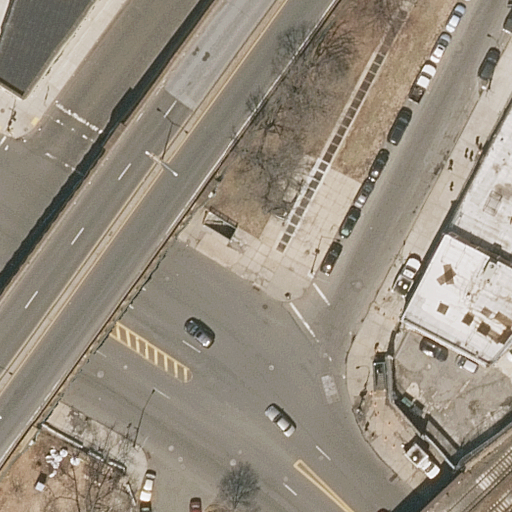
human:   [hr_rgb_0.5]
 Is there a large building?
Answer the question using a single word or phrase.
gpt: yes

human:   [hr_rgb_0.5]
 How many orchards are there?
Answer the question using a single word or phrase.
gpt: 0

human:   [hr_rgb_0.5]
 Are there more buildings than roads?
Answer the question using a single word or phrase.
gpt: no

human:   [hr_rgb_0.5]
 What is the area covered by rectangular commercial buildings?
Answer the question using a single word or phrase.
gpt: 0m2

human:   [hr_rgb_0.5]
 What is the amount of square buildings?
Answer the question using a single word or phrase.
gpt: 0

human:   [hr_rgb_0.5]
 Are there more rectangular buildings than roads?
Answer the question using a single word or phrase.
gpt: no

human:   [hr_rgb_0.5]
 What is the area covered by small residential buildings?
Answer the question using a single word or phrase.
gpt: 0m2

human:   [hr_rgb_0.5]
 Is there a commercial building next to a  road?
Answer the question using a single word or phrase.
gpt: no

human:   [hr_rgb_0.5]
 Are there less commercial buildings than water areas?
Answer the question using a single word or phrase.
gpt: no

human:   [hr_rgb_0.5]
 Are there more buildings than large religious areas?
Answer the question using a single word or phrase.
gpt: yes

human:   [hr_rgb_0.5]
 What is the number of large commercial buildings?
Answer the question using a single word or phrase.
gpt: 0

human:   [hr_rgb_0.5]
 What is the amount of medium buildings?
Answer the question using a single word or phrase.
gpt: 1

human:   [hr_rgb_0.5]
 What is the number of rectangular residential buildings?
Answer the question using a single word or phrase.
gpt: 1

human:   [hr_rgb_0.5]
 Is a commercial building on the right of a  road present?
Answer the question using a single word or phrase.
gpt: no

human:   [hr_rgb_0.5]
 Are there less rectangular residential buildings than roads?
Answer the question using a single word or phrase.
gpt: yes

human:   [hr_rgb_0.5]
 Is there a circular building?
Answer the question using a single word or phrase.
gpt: no

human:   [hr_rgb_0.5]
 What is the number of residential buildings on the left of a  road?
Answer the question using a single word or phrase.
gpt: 1

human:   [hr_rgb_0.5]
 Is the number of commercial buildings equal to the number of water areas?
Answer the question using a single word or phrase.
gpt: yes

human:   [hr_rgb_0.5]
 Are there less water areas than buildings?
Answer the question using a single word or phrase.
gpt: yes

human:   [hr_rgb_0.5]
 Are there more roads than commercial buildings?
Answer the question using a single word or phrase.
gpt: yes

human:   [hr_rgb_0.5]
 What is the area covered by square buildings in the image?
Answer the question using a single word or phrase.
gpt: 0m2

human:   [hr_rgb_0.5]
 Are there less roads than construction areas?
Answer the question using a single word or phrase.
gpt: no

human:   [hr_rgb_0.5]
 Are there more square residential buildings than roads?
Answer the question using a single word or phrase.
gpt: no

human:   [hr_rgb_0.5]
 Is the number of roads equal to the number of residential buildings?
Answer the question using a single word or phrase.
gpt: no

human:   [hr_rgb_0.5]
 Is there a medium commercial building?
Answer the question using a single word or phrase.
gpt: no

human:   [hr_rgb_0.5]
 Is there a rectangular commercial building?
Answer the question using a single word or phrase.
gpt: no

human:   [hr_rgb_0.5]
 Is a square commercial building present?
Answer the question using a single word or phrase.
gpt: no

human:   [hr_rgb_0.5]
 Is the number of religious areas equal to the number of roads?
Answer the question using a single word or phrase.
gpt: no

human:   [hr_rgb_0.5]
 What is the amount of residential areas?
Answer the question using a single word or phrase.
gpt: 0

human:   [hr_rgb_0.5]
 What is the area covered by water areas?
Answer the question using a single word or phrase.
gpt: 0m2

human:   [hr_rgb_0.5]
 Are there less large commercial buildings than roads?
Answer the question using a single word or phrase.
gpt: yes

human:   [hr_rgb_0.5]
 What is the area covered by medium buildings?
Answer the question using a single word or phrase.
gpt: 198m2

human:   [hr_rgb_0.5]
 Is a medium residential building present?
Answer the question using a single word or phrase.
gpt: yes

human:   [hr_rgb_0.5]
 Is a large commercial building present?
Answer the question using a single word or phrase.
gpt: no

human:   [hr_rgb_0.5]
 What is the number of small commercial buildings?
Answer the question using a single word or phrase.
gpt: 0

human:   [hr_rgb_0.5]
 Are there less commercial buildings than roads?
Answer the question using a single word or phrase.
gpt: yes